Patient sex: F
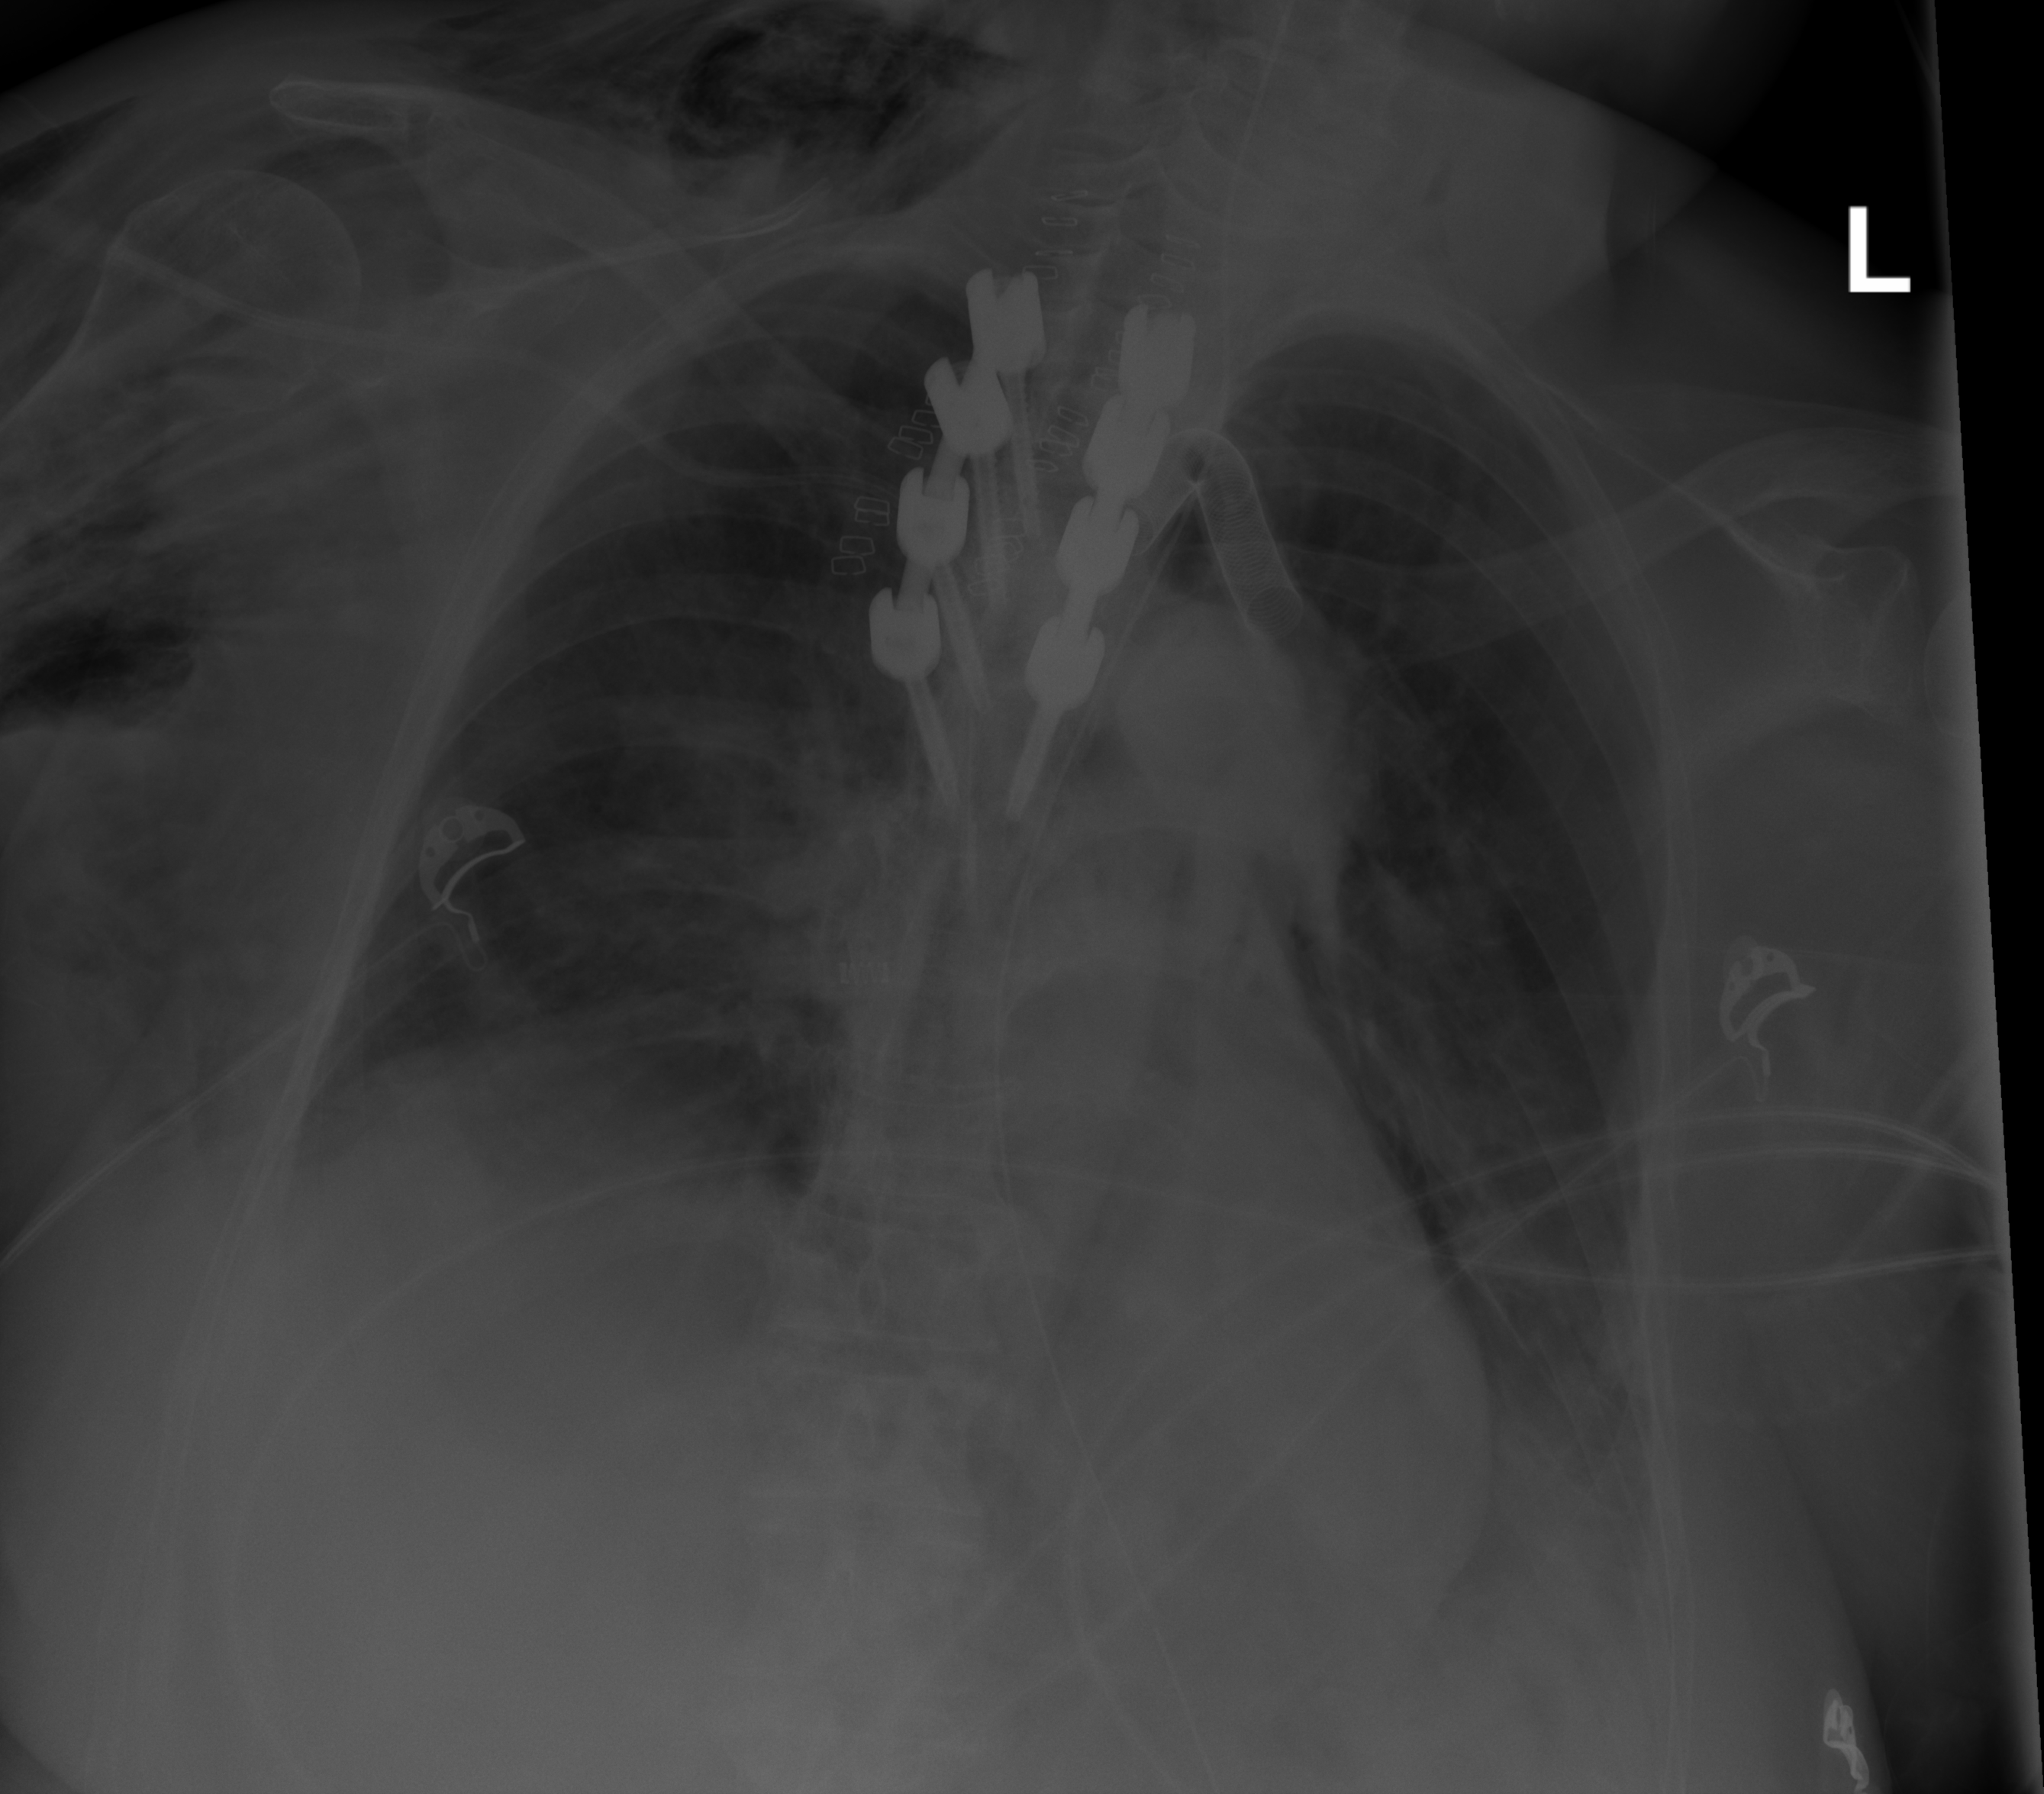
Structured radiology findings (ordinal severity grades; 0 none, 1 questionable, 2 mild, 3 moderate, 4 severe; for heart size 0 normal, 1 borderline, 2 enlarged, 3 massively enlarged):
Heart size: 0
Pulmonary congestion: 0
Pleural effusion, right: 0
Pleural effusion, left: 2
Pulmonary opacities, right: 0
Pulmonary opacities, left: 0
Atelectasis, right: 2
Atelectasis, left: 2